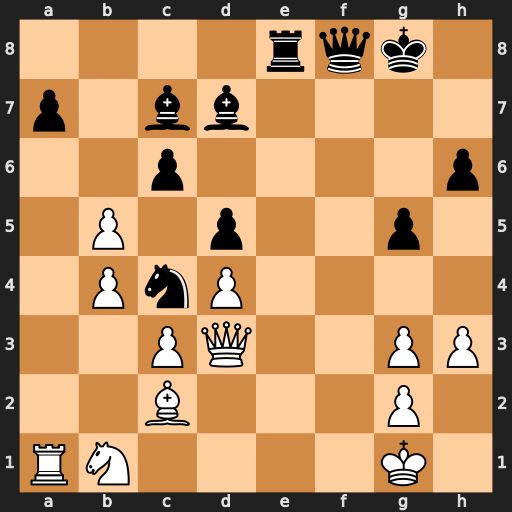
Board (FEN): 4rqk1/p1bb4/2p4p/1P1p2p1/1PnP4/2PQ2PP/2B3P1/RN4K1
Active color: w
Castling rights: -
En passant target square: -
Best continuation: Qh7#